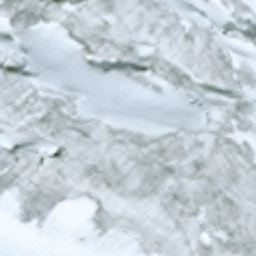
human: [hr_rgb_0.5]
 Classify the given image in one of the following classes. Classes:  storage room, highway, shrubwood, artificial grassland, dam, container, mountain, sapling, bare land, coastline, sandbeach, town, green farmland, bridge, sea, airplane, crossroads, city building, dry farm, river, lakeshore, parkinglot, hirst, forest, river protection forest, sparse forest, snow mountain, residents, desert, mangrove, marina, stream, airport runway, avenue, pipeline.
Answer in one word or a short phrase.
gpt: snow mountain